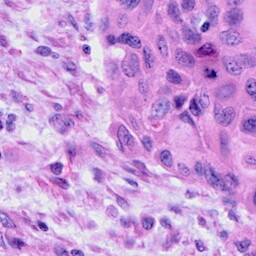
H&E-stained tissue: Cervix